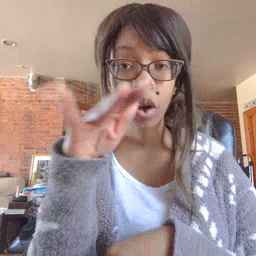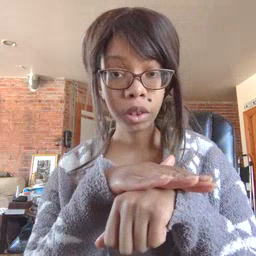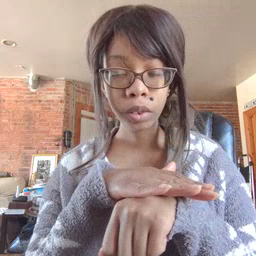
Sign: on